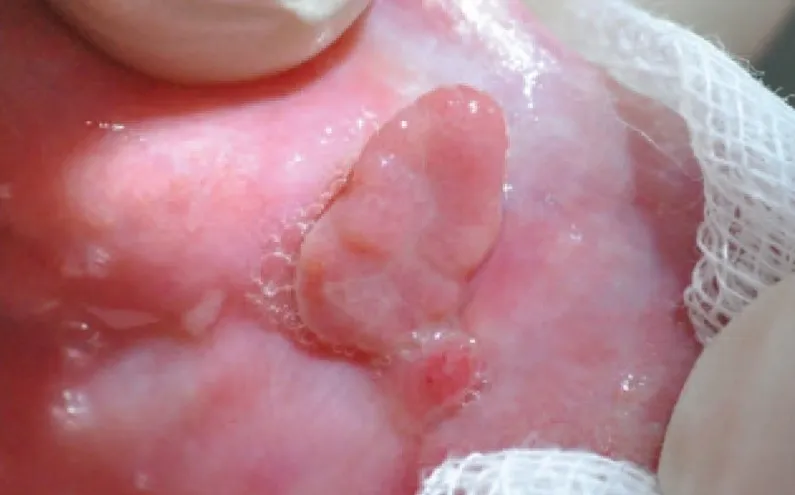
Pyogenic granuloma on left cheek.
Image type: pathology (fish)